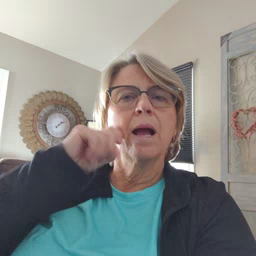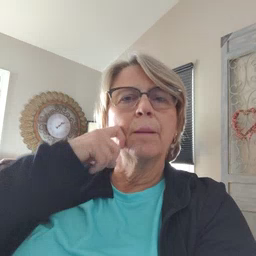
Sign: apple